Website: macys
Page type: customer-info-address
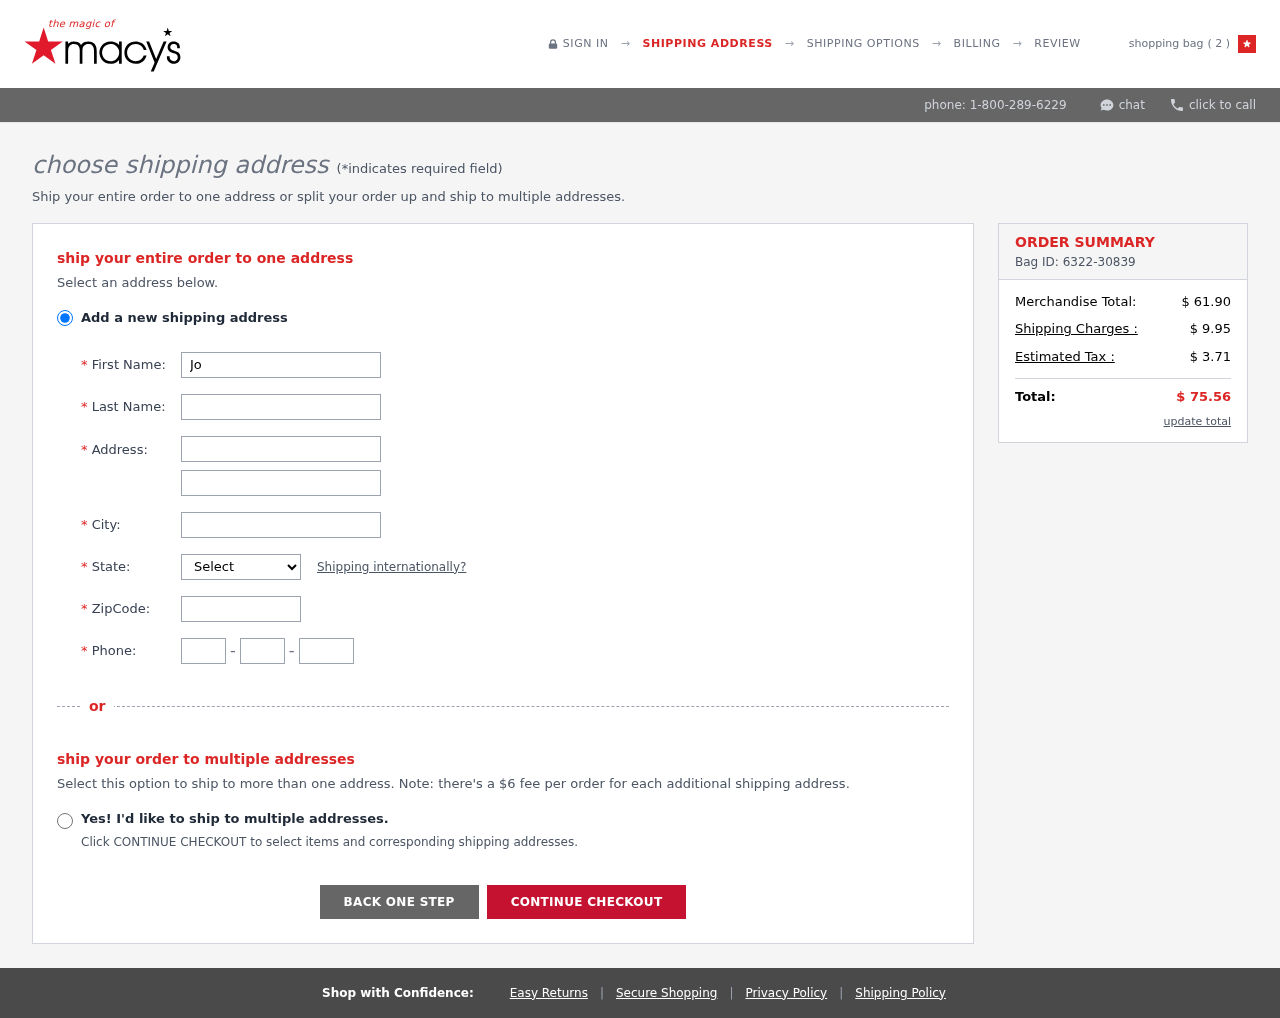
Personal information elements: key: PII_CITY
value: Lorimouth
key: PII_FIRSTNAME
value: Jose
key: PII_LASTNAME
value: Gonzalez
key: PII_PHONE_AREA
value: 416
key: PII_PHONE_PREFIX
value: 820
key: PII_PHONE_SUFFIX
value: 3551
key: PII_POSTCODE
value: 08089
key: PII_STATE_ABBR
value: NJ
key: PII_STREET
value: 10702 Melissa Forge Apt. 688
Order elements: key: ORDER_NUM_ITEMS
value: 2
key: ORDER_ID
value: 6322-30839
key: ORDER_SUBTOTAL
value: $ 61.90
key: ORDER_SHIPPING_COST
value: $ 9.95
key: ORDER_TAX
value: $ 3.71
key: ORDER_TOTAL
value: $ 75.56